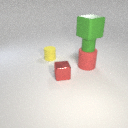
large green rubber cube above large red rubber cylinder